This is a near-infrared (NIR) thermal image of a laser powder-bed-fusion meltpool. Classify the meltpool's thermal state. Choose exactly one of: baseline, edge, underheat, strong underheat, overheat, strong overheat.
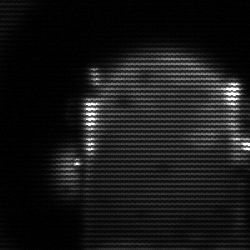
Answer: baseline